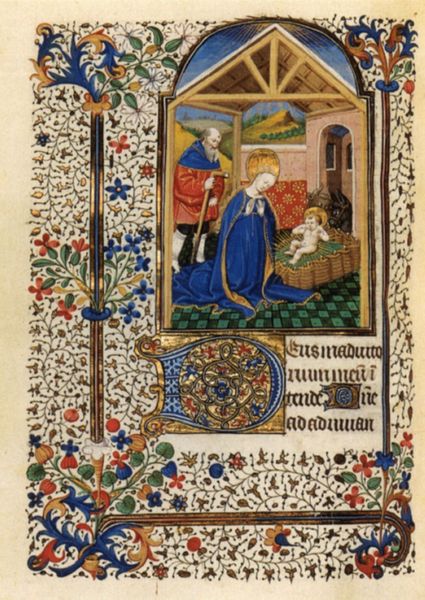
Titel: Pariser Stundenbuch
Institution: Privatsammlung/König
Schlagwörter: berg, blau, gemälde, grün, blumen, bunt, holz, weiss, dach, haus, rot, bart, architektur, rahmen, hütte, kirche, boden, gold, mantel, kind, borte, esel, früchte, ranken, farbig, schrift, berge, giebel, baby, verzierung, initiale, heiligenschein, christus, jesus, blattwerk, stall, maria, anbetung, jesu, miniatur, josef, joseph, geburt, krippe, ochs, arabeske, heilige familie, geburt christi, buchmalerei, christuskind, bethlehem, joosef, stal, d, geburt jesus, kreippe